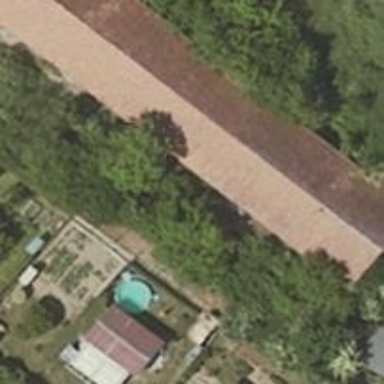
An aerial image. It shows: Shed building.